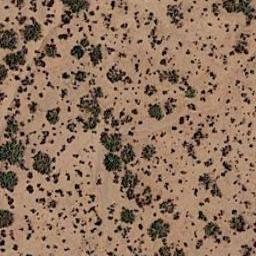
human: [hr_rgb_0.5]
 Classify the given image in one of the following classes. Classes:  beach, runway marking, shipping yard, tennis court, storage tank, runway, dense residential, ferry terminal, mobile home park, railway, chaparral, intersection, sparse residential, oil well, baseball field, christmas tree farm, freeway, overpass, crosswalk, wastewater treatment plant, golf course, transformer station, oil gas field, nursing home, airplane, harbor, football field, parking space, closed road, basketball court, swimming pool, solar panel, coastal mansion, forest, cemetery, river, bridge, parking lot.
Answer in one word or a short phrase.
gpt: chaparral